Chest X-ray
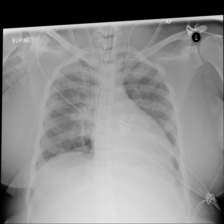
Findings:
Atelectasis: negative
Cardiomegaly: negative
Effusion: negative
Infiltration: positive
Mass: negative
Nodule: negative
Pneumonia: negative
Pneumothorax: negative
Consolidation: negative
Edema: positive
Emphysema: negative
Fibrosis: negative
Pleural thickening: negative
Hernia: negative